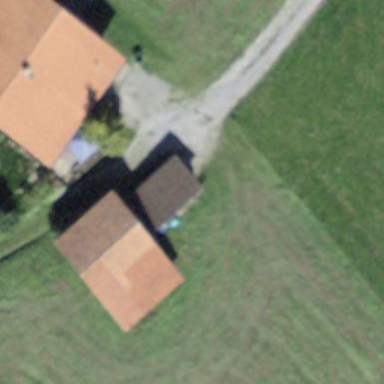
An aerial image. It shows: Barn.